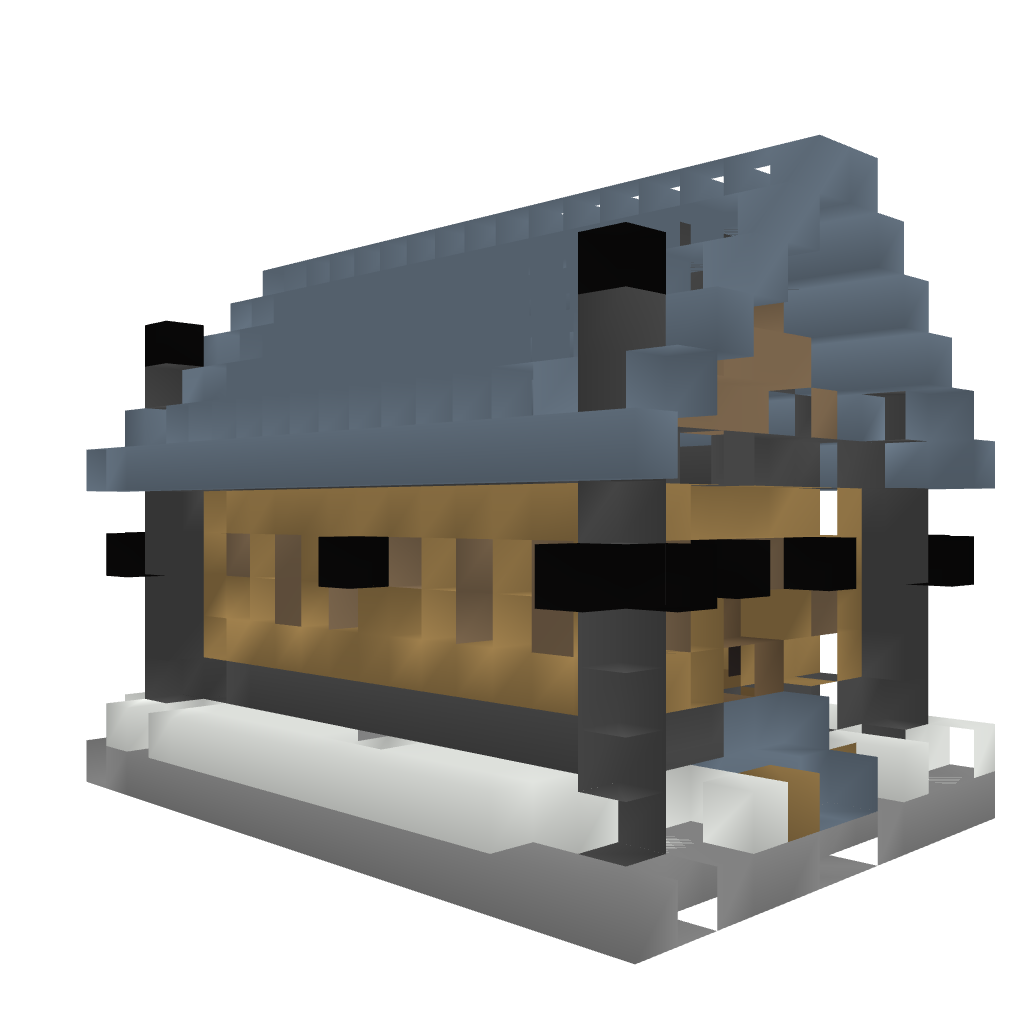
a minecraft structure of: Wooden Barracks